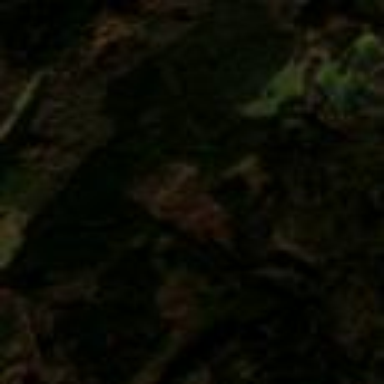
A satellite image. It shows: Forest with mixed types of leaves.